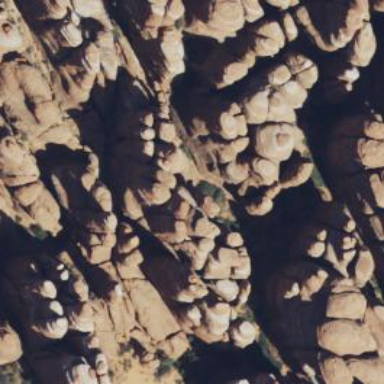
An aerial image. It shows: Cliff in nature.